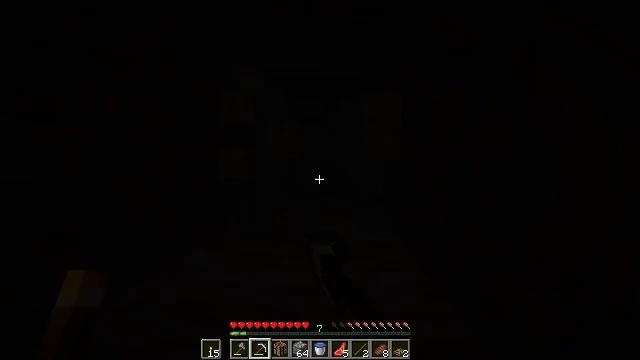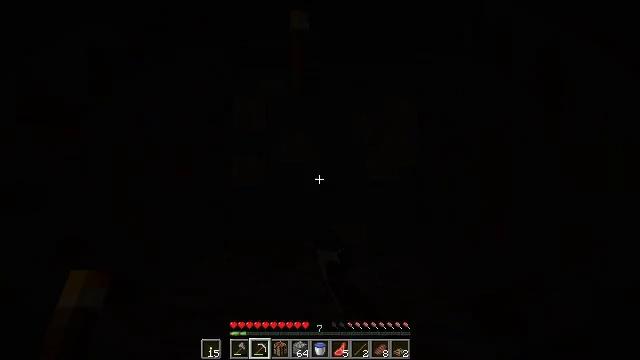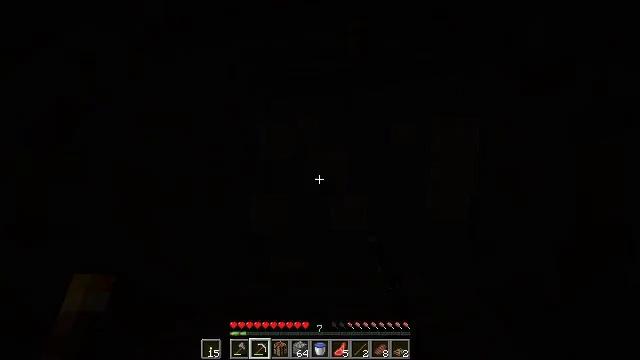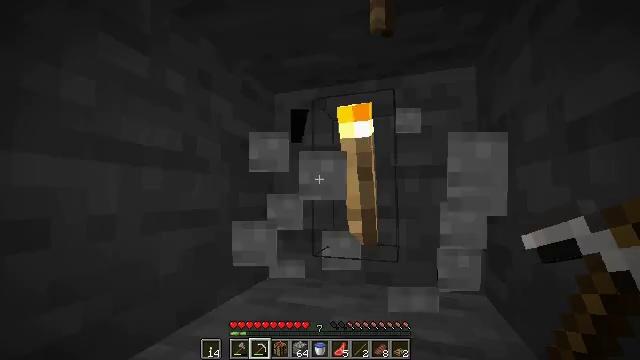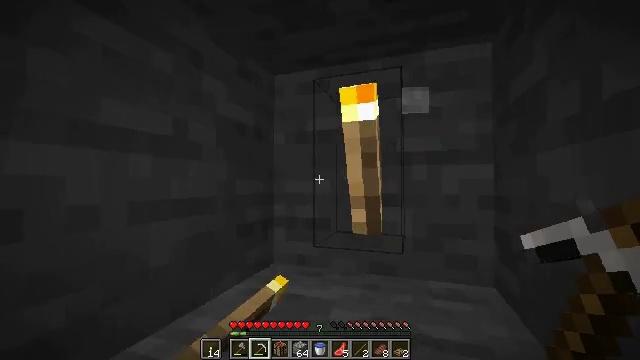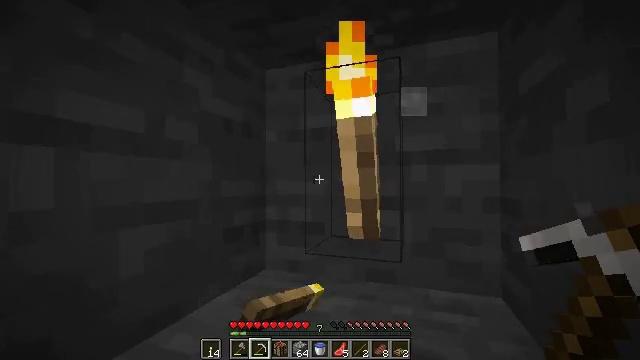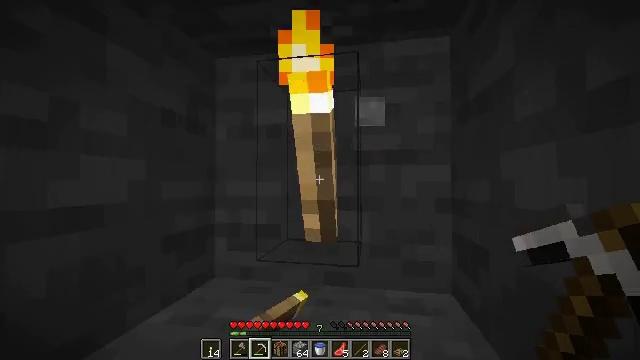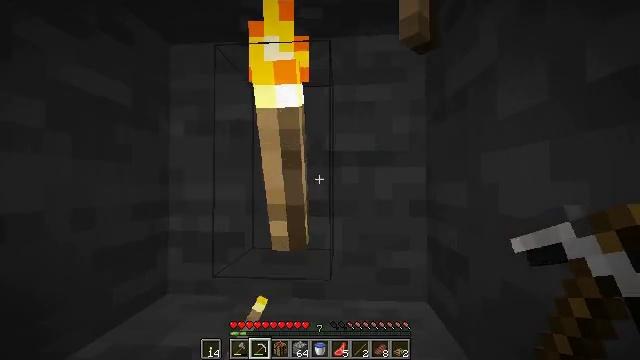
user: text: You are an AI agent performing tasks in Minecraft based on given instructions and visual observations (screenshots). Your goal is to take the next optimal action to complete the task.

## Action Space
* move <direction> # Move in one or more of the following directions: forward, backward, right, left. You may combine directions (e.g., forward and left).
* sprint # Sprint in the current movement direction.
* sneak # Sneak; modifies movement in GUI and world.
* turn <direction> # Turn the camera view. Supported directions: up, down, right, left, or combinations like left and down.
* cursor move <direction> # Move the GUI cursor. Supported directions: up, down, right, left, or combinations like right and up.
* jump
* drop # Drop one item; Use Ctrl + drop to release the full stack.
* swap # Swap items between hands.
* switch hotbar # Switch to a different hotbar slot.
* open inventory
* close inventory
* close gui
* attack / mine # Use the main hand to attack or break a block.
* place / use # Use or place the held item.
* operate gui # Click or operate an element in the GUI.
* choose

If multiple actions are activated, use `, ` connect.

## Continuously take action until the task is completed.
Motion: motion action
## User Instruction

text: Break the stone block.
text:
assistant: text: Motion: move forward and move right, sprint, turn left and up, attack / mine
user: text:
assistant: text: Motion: move forward and move right, sprint, turn left and up
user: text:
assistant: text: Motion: move forward and move right, sprint, turn left, use / place
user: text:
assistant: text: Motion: move forward and move right, sprint, turn left and down, use / place
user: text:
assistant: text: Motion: move forward and move right, sprint, use / place
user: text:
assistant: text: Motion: move forward, sprint, turn right, use / place
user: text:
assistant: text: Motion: move forward, sprint, turn right
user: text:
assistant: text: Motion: sprint, attack / mine